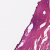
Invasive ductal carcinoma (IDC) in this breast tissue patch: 0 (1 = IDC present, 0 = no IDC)